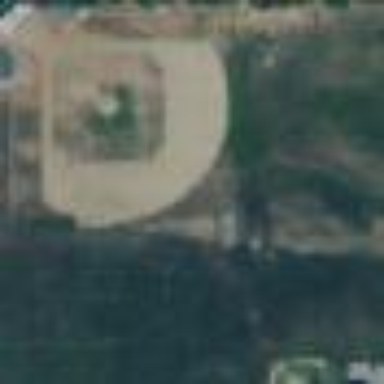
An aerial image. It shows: Baseball pitch for leisure land activities.